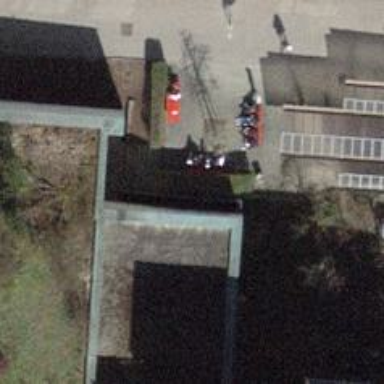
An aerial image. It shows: Red bench.